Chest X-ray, AP view. Patient: 47 years old, sex F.
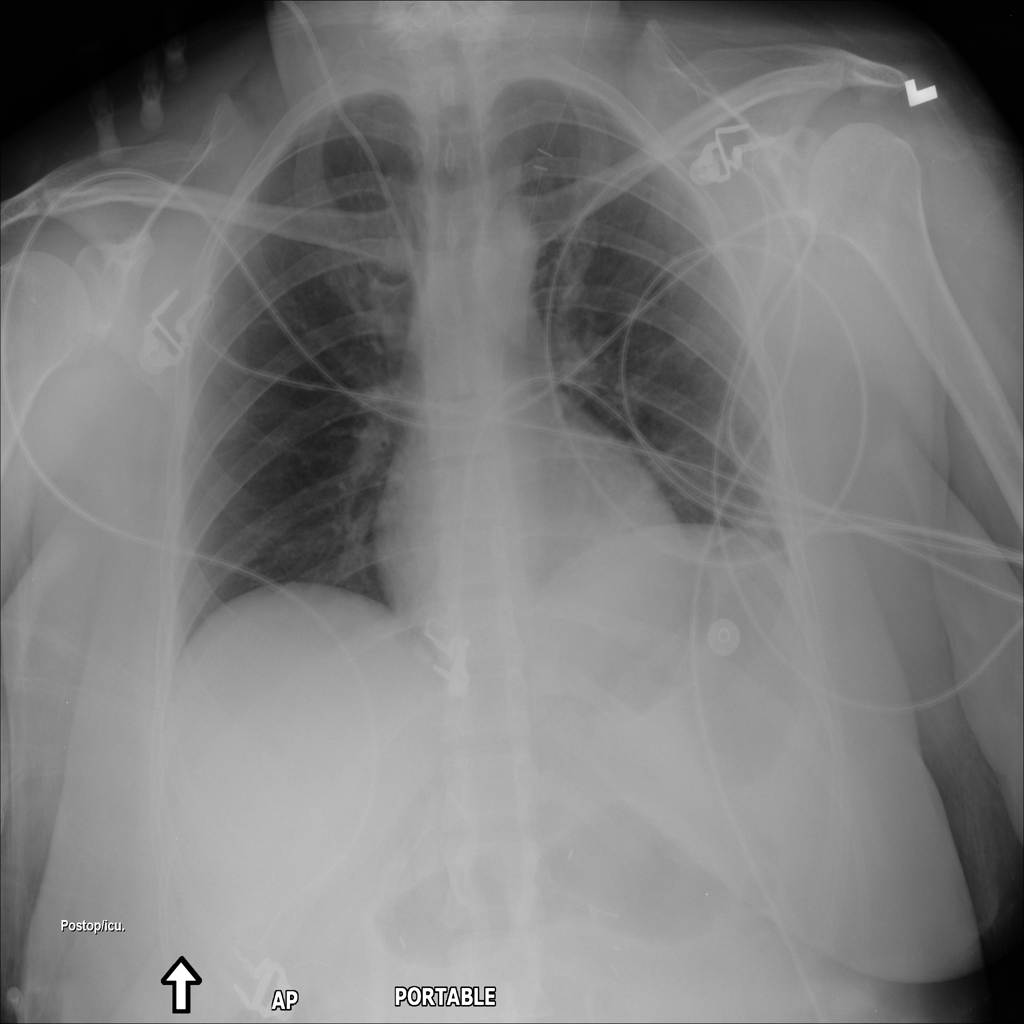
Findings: Atelectasis